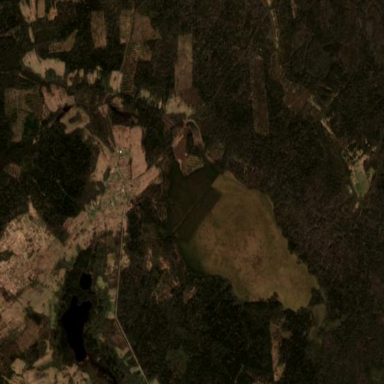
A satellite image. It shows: Bog wetland.